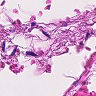
Metastatic tissue present: no